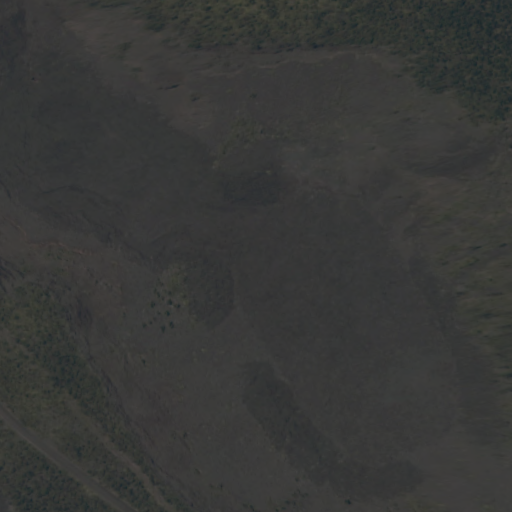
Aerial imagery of crater(s) in Hawaii named Pauahi Crater containing only unknown